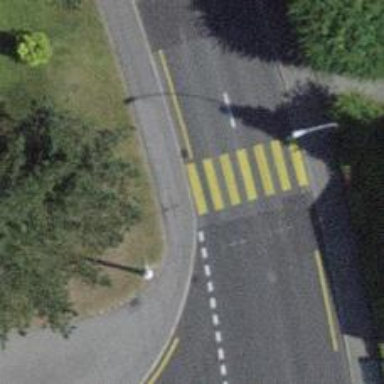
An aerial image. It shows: Kerb barrier.